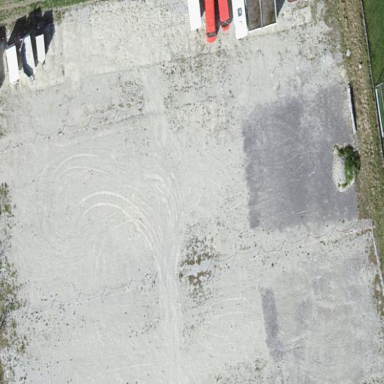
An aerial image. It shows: Parking area with fine gravel surface.